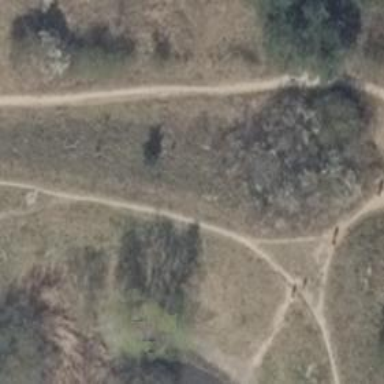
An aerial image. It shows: Sandy path.